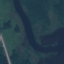
Land use / land cover: River